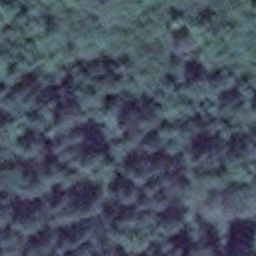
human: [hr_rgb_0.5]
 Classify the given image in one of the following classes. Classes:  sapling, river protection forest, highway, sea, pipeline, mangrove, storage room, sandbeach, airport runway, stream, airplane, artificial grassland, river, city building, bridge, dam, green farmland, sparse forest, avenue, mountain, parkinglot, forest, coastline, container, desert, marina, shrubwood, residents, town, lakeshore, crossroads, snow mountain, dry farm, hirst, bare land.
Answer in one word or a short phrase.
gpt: forest